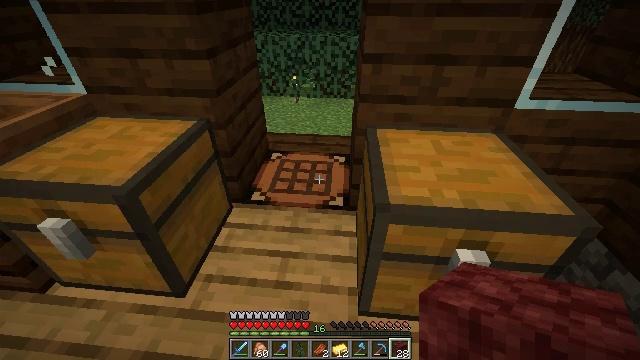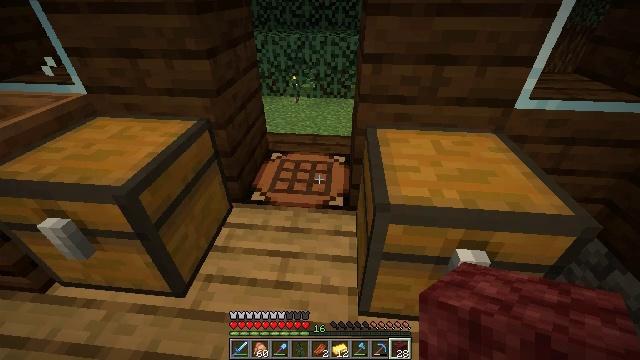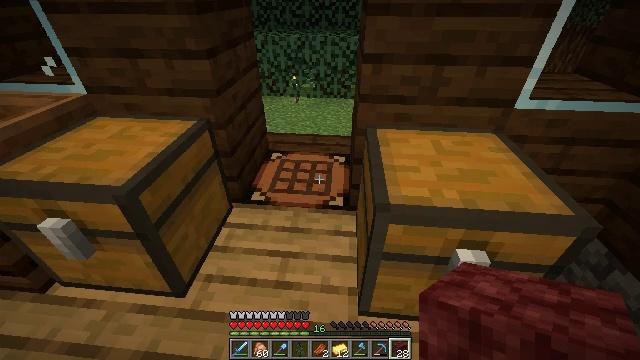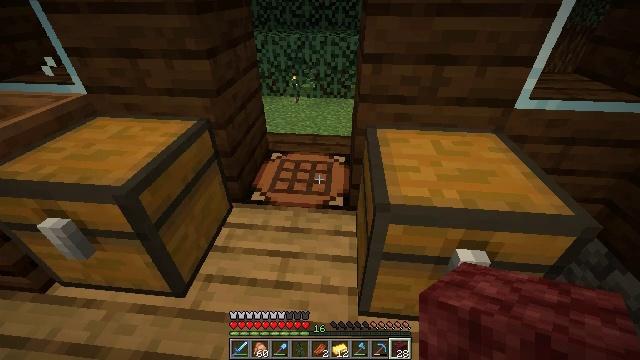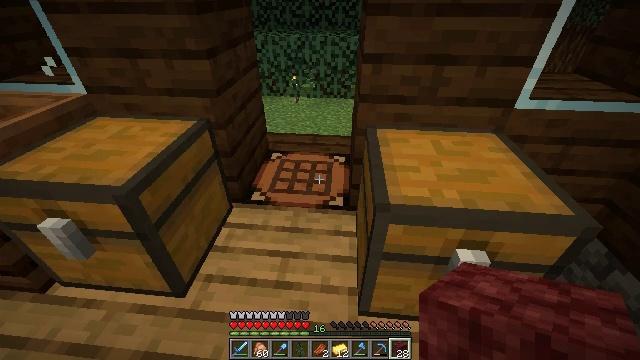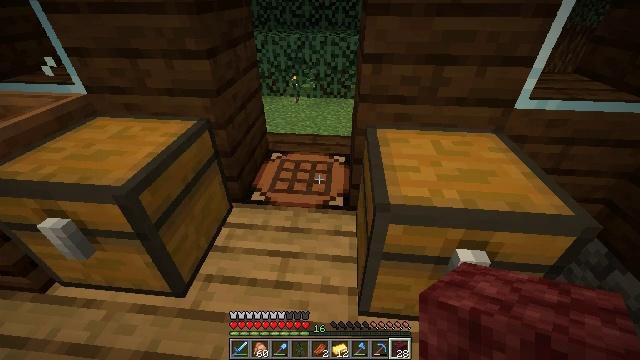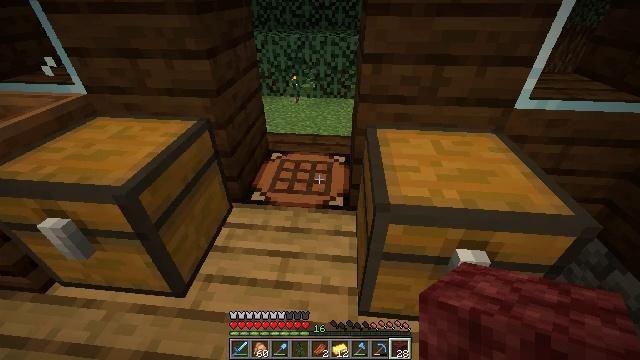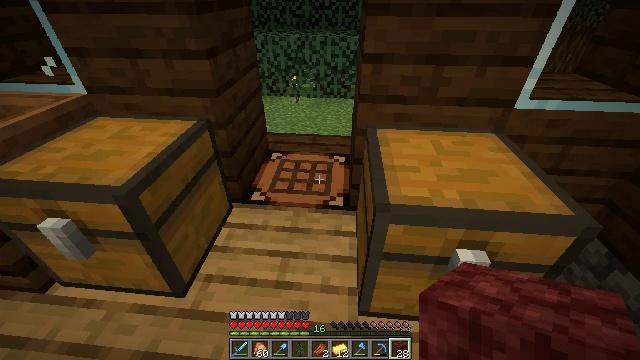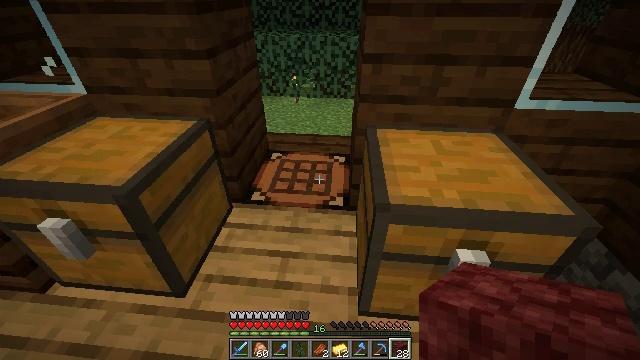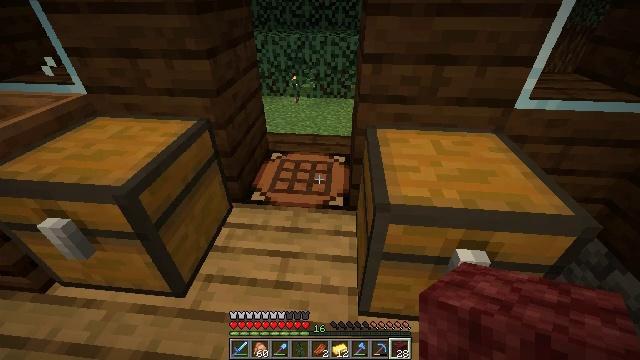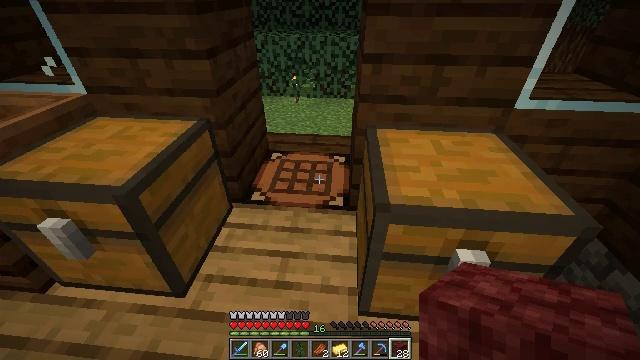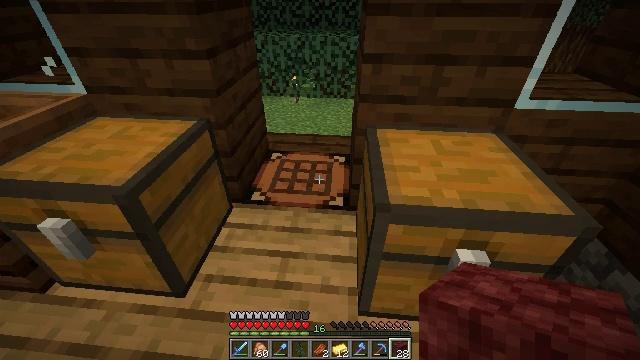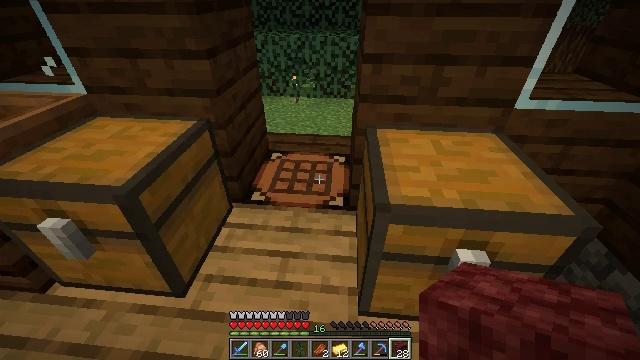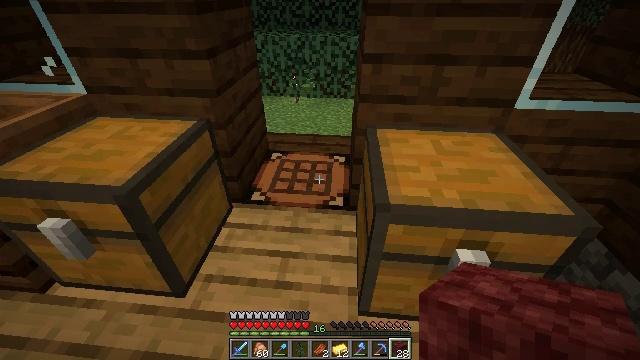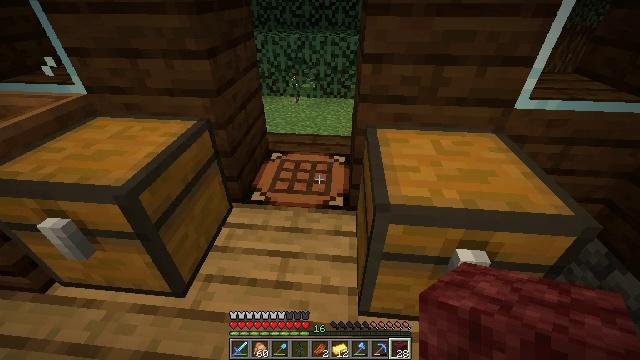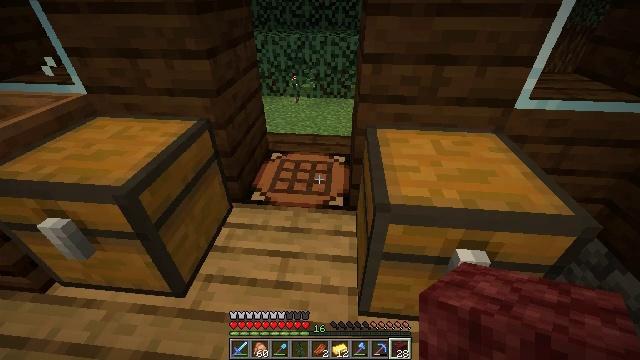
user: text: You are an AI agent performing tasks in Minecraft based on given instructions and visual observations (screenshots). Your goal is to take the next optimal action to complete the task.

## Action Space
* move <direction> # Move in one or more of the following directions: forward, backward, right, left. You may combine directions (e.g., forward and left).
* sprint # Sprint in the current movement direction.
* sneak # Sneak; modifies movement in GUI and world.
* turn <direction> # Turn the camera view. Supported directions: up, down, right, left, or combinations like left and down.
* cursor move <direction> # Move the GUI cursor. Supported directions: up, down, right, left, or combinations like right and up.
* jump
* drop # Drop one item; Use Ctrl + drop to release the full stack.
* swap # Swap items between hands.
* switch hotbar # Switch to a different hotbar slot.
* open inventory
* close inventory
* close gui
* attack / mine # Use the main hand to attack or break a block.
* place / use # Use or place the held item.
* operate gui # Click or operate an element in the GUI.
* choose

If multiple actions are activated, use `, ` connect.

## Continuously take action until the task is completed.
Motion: motion action
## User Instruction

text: Open the crafting table and craft powered rail.
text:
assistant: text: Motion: no_op
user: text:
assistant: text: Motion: no_op
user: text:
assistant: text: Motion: no_op
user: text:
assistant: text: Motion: no_op
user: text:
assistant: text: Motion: no_op
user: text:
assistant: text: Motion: no_op
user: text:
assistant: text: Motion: no_op
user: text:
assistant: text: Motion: no_op
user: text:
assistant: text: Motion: no_op
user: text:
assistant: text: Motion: no_op
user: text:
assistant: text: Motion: no_op
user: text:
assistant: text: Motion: no_op
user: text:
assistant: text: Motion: no_op
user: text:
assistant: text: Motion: no_op
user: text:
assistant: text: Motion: no_op
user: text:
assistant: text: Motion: no_op
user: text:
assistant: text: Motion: no_op
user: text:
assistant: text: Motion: no_op
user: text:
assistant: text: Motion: no_op
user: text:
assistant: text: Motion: no_op
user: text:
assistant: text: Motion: no_op
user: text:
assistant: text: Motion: no_op
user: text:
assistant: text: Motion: no_op
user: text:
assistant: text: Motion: no_op
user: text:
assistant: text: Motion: no_op
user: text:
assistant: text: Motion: no_op
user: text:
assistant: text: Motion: no_op
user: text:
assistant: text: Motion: no_op
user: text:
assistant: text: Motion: no_op
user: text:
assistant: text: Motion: no_op